Question: I am trying to change this span's text color with Javascript but I can't seem to find a way to reach it using getElementById or TagName. Is there any way to select an element where only its parent id is known?

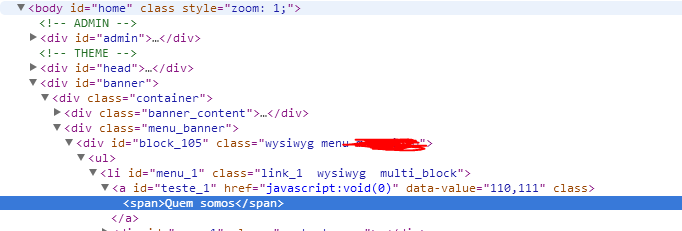
Answer: You can do it in vanilla JS using the 'querySelector' method:
'''
var span = document.querySelector('#teste_1 span');
'''
Now that you've got the 'span' element, you can now do anything with it (change its color, as you wanted).
The parameter for the 'querySelector' is the same as how you would select the element using CSS.